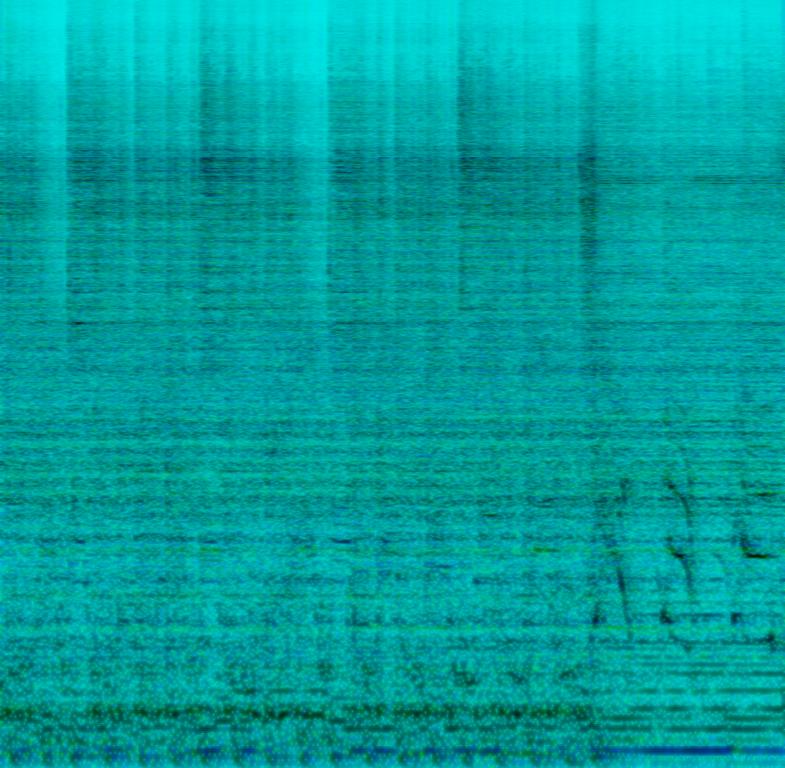
This is the live recording of an alternative metal piece. There is a male vocal screaming every now and then. There is a heavy use of electronic elements which makes up for the majority of the melodic structure. There is a distorted electric guitar and a bass guitar playing. The rhythmic background consists of an aggressive acoustic metal drum playing in synchrony with the electronic elements. The atmosphere is energetic and violent. This piece could be playing in the background at a metal bar.